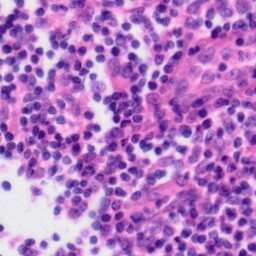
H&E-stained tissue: Tonsil